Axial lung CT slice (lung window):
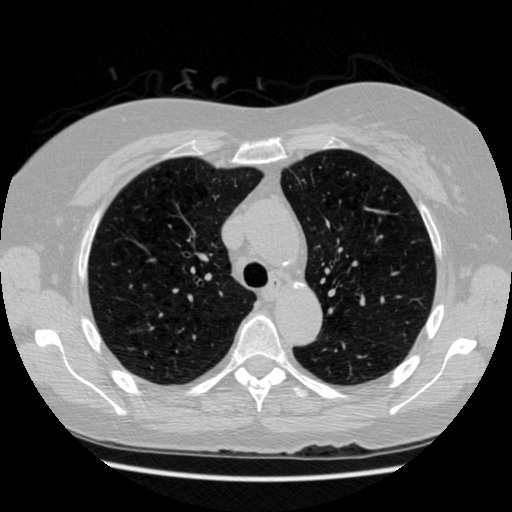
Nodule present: no